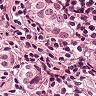
Metastatic tissue present: yes